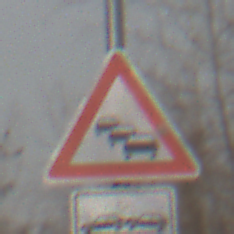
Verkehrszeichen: Stau
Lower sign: Entfernungsangaben2
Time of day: MorningAfternoon
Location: Outdoor (Nature)
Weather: PartlyCloudy
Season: Winter
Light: Natural